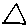
Label: triangle